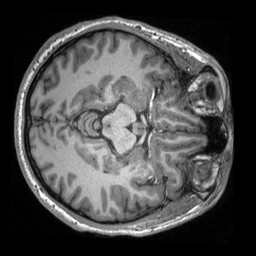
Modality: T1w
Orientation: axial
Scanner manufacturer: siemens
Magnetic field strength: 3 T
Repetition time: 2.3 s
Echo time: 0.00308 s